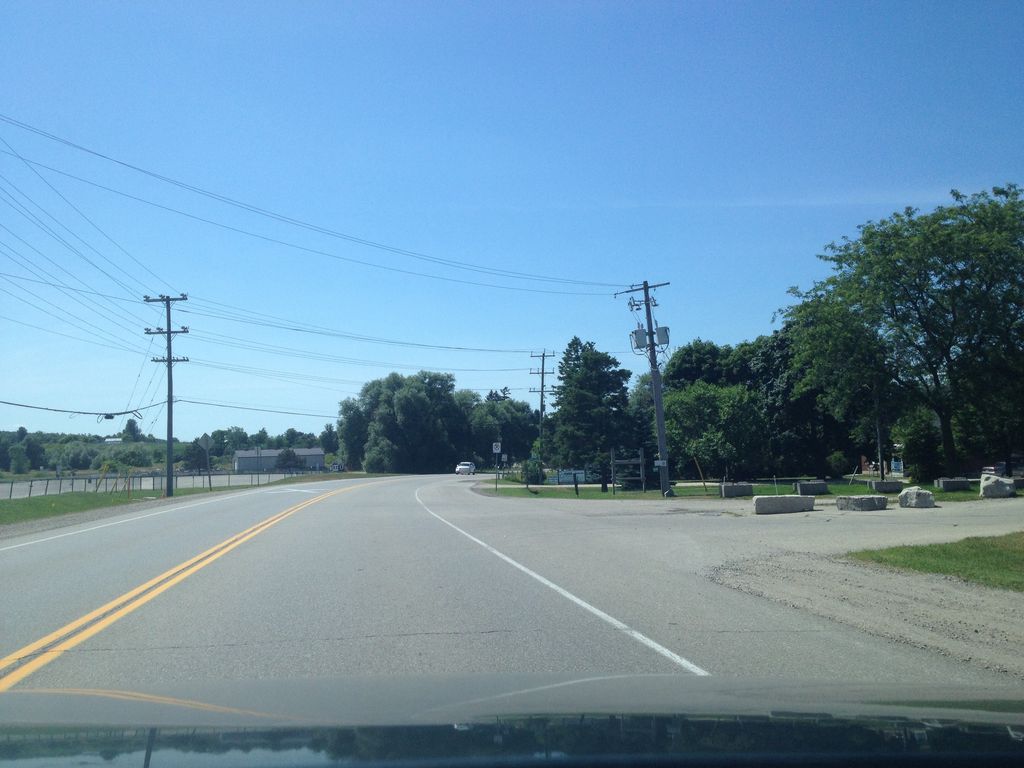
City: kitchener-waterloo